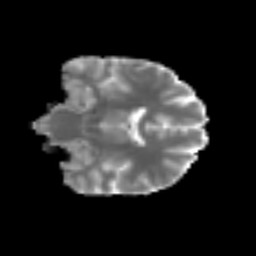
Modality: MD
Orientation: coronal
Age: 46
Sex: female
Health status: ill
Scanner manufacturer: siemens
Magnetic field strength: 3 T
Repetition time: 8.7 s
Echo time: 0.11 s